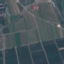
Land use / land cover: PermanentCrop